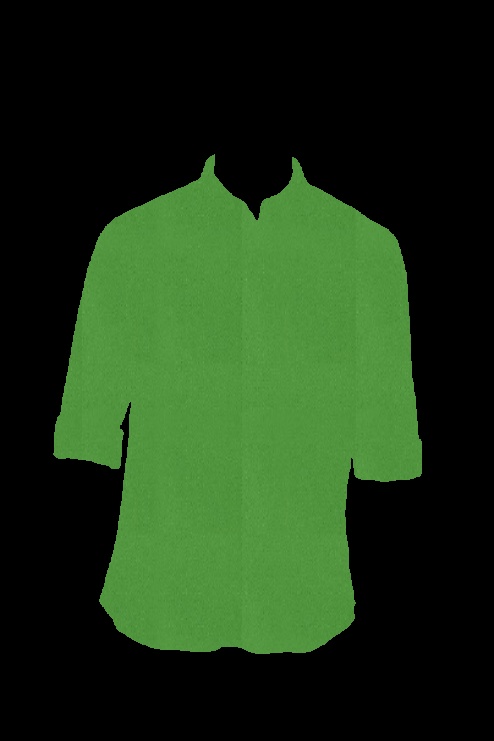
green slim fit button up tee